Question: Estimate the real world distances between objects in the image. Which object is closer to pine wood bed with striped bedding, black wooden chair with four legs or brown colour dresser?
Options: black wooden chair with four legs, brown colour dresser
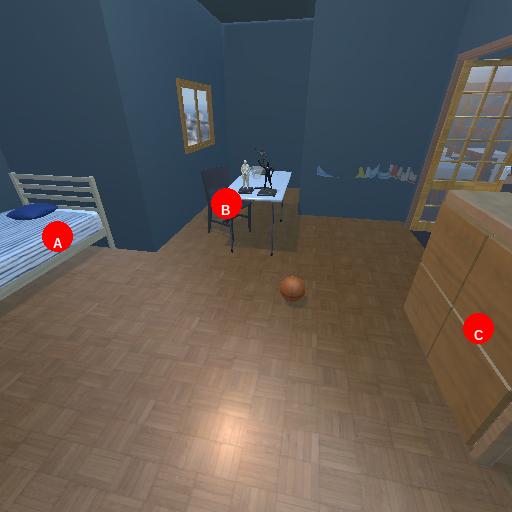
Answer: black wooden chair with four legs